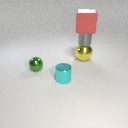
large yellow metal sphere to the right of small cyan metal cylinder